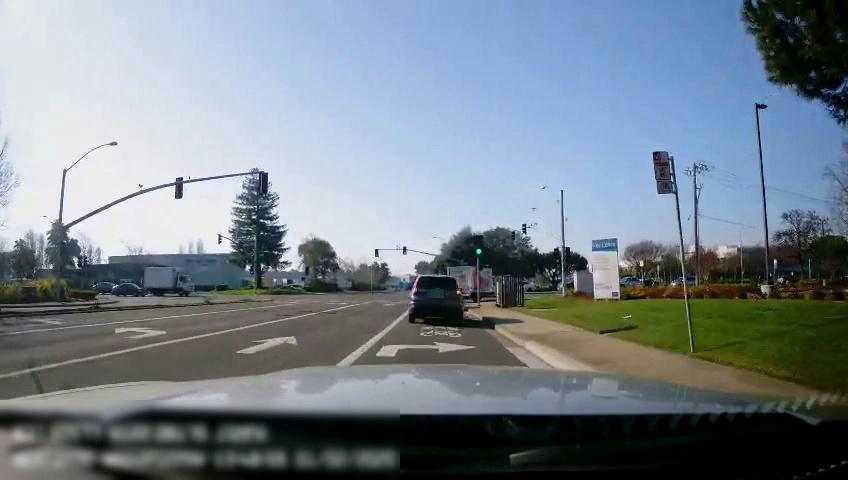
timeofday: Day
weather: Sunny
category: Drivable Space
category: Vehicles | SUV
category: Vehicles | SUV
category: Vehicles | Truck
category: Vehicles | Truck
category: Vehicles | Car
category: Vehicles | Car
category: Vehicles | Truck
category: Lanes | Current Lane
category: Lanes | Alternate Lane
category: Lanes | Alternate Lane
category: Traffic | Lights
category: Traffic | Lights
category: Traffic | Signs
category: Traffic | Lights
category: Traffic | Lights